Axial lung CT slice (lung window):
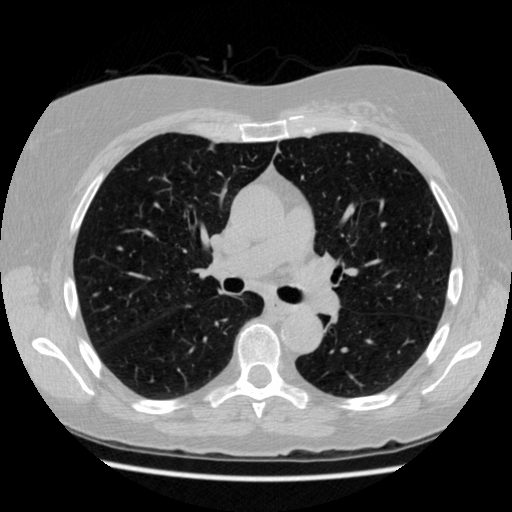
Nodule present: no